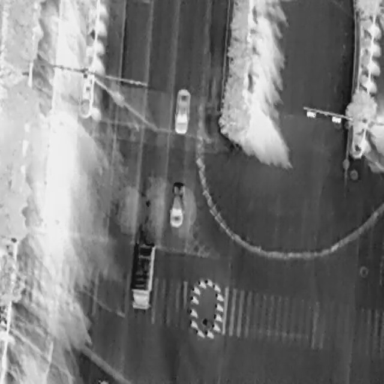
There are two Cars in the infrared image.